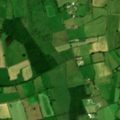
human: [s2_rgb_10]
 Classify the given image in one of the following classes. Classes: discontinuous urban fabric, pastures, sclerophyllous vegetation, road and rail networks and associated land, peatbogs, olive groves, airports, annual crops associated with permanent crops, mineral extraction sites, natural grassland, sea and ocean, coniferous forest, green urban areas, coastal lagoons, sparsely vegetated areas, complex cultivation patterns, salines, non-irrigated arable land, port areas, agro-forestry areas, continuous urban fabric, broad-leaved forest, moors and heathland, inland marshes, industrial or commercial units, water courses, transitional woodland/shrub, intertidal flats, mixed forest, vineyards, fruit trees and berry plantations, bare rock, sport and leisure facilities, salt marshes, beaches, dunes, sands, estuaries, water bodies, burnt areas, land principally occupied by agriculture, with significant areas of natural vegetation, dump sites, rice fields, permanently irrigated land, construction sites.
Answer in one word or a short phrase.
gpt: mineral extraction sites, pastures, transitional woodland/shrub